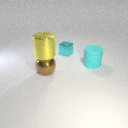
large brown metal sphere below large yellow metal cylinder